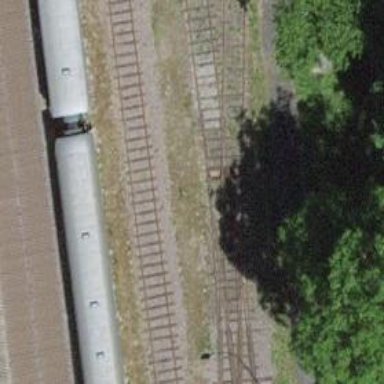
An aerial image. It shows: Single railway spur track.